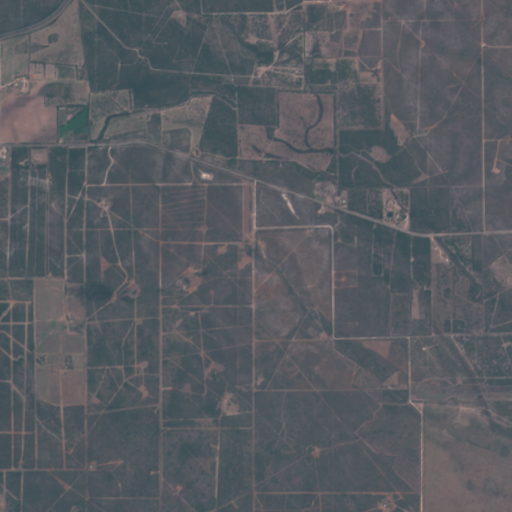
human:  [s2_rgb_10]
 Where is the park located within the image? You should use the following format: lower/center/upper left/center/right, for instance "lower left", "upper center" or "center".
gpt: The park is located in the center right of the image.
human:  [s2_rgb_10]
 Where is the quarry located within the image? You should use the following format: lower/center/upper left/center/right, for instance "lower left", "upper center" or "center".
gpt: There is no quarry in the image.